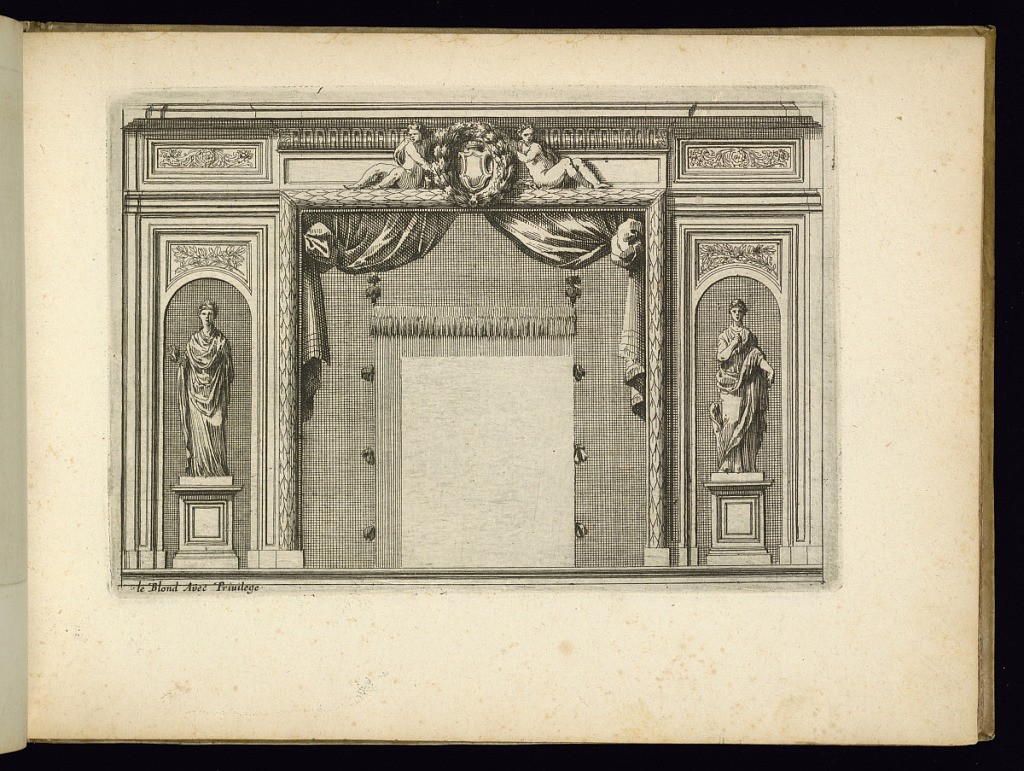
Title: Interior Alcove
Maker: Jean Le Pautre, French, 1618–1682
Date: ca. 1650
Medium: Etching on laid paper
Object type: Print
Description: An alcove with a canopy bed in the center with feather finials. The alcove is framed by draped textiles, paneling, moldings, two standing statues on plinths in arched niches, and a central cartouche with two nude figures.